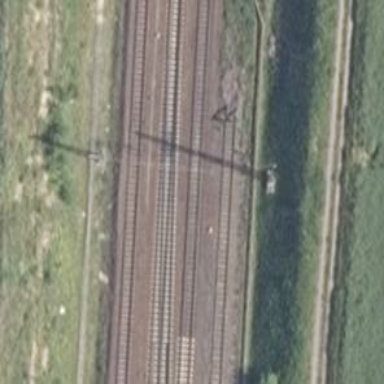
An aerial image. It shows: Railway signal.